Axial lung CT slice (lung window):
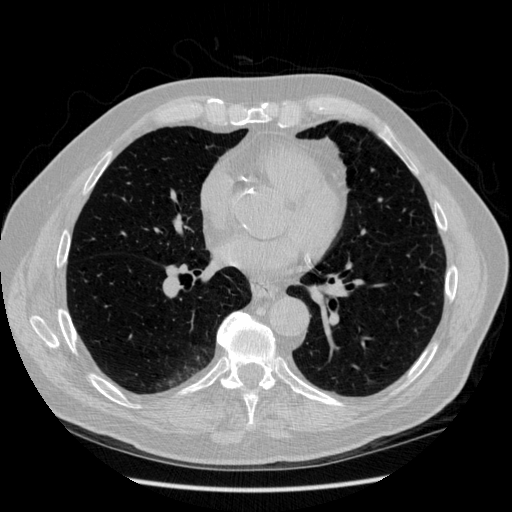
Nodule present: no